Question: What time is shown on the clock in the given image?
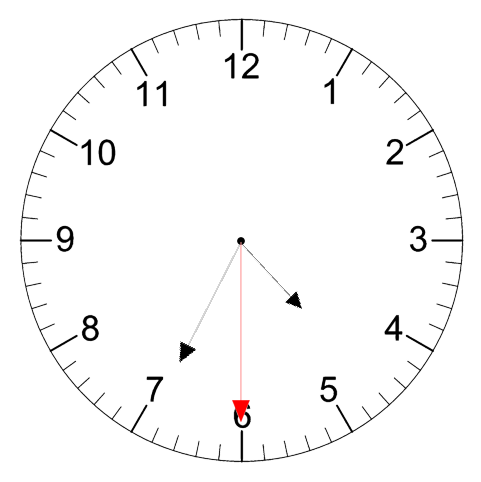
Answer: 04:34:30